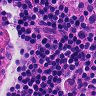
Metastatic tissue present: no